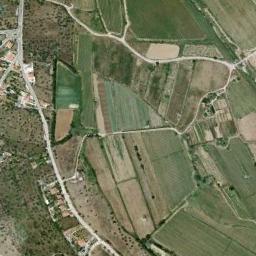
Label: terrace